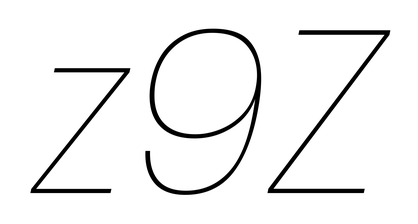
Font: Poppins-ThinItalic